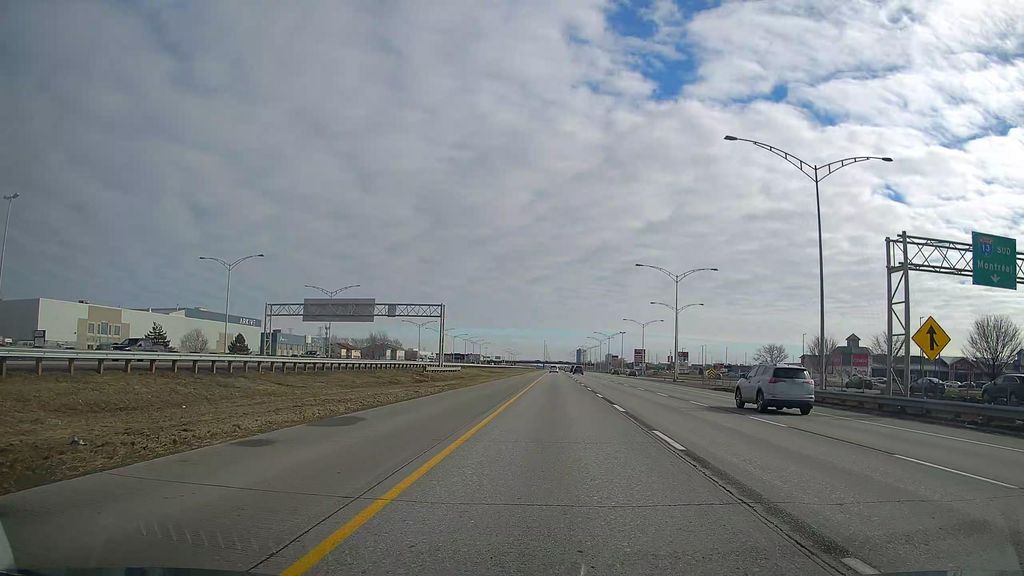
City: montreal